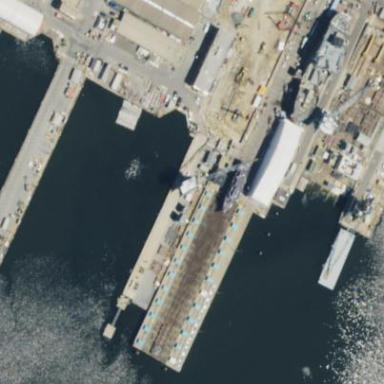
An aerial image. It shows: Dock by the water.